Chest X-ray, PA view. Patient: 44 years old, sex M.
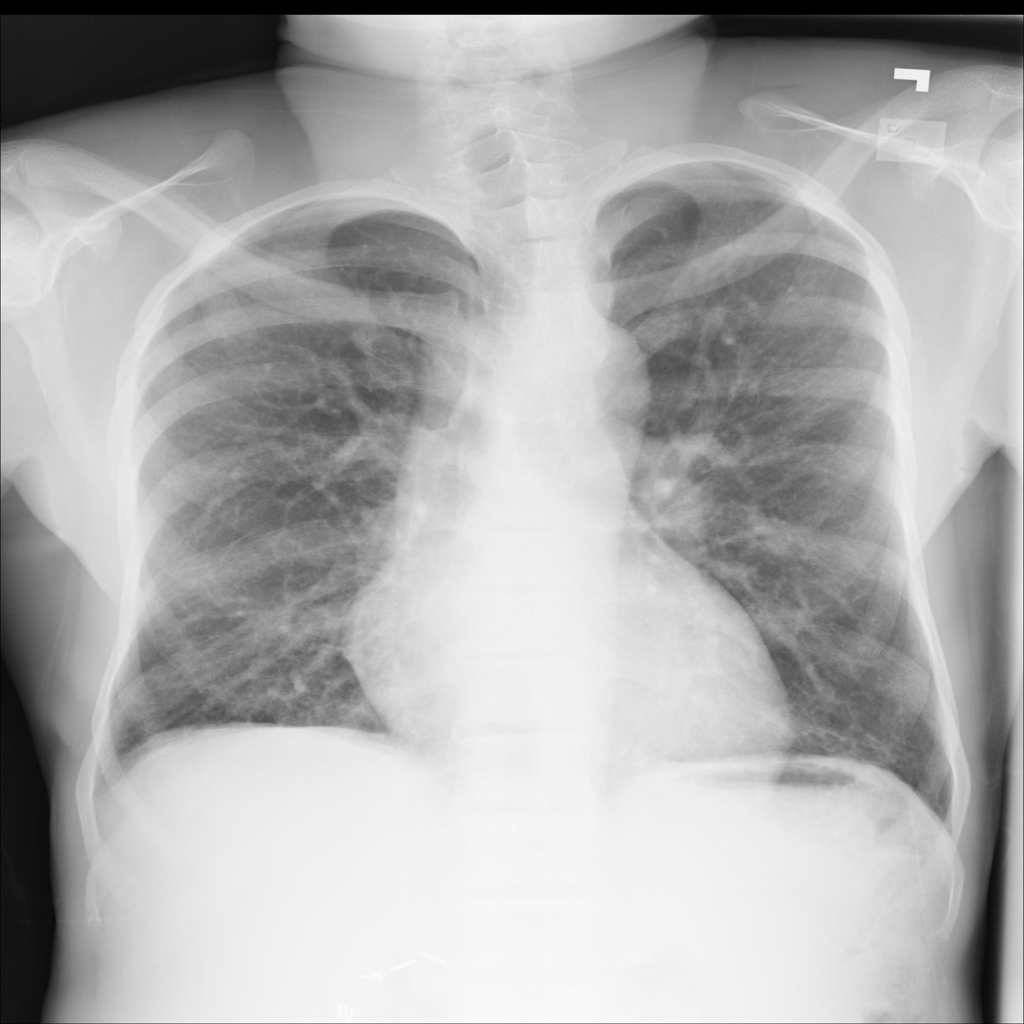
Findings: No Finding